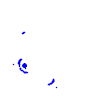
Particle: pion